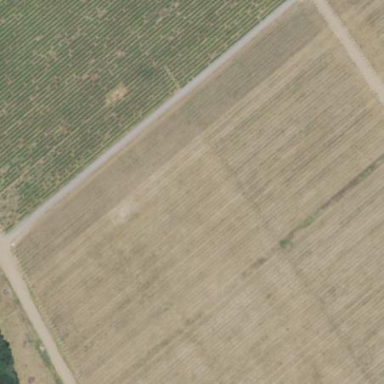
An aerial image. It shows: Vineyard where grapes are grown.